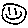
Label: smiley face